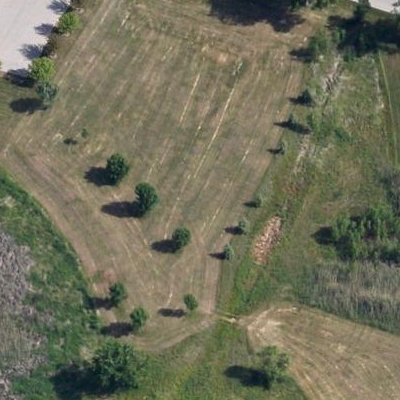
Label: aGrass